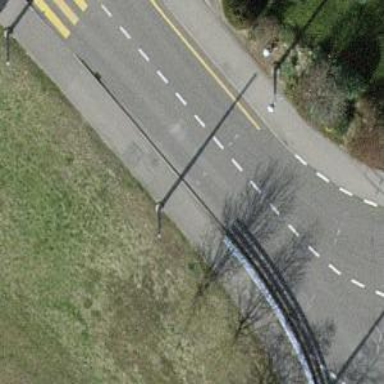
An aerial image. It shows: Residential road with trolley wire infrastructure.